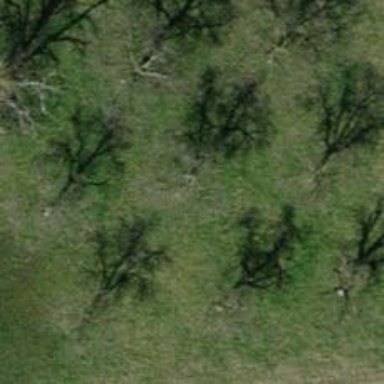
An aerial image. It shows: Single tag "natural: tree."